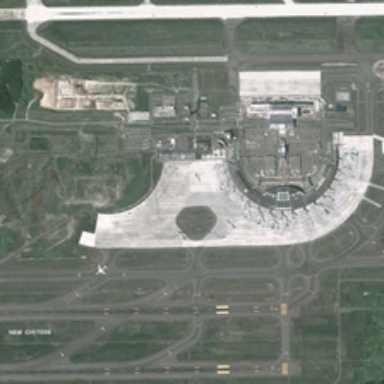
Many planes are in a large airport .